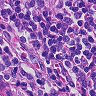
Metastatic tissue present: no